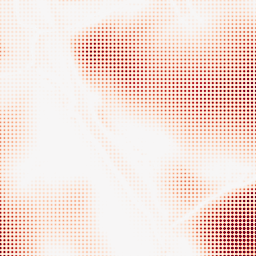
Category: morphological
Decomposition family: tophat
Decomposition parameters: size: 100
mode: white
Upsampling method: sinc_hamming
Upsampling parameters: scale: 8
kernel_size: 4
Upsampling scale: 8